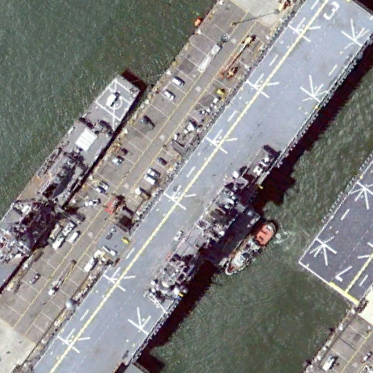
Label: Wasp-class_assault_ship